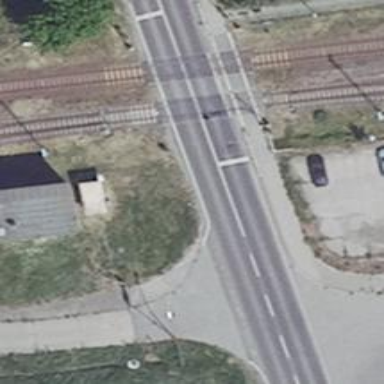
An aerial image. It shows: Secondary road with cycle track on the right.